Current action and preconditions to check: trajectory_clear

Your task: For each precondition in the list above, predict whether it will hold at this action.

Consider the current scene as observed from the mobile robot's camera, and analyze the predicted future states of all dynamic agents (e.g., people, animals, vehicles, or any moving entities) within the NEXT SECOND.

IMPORTANT: Only answer "very likely" if you are absolutely certain—based on strong, clear evidence—that a dynamic agent will violate the precondition in the predicted future state. Do NOT answer "very likely" for unlikely, ambiguous, or low-probability risks.

Ask yourself for each precondition: Is there a high probability, with clear and convincing evidence, that the predicted future states of any dynamic agent will interfere with the predicted future state of the currently executing action within the NEXT SECOND, causing that precondition to fail?

Assess the risk level based on these predictions. Use "likely" or "very likely" if motions create a clear risk of interference.

Use "neutral" or "improbable" if agents are nearby but their predicted paths are clearly diverging or non-conflicting.

Failure Risk Categories: "very improbable", "improbable", "neutral", "likely", "very likely"

Answer Format: Output ONLY the probability_of_failure value from these categories: "very improbable", "improbable", "neutral", "likely", "very likely"

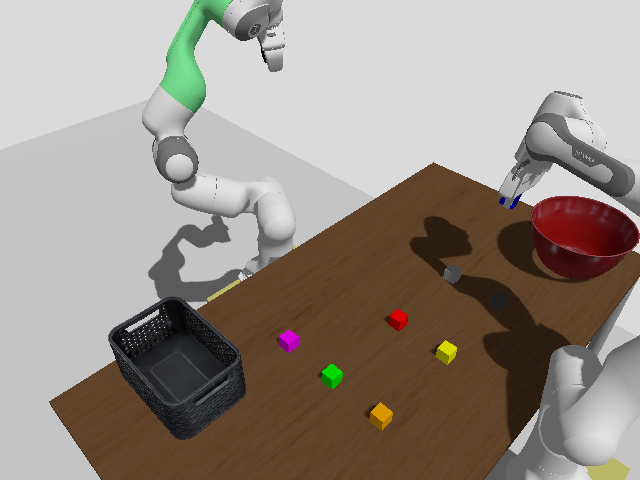

Answer: very improbable